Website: lowes
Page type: review-order
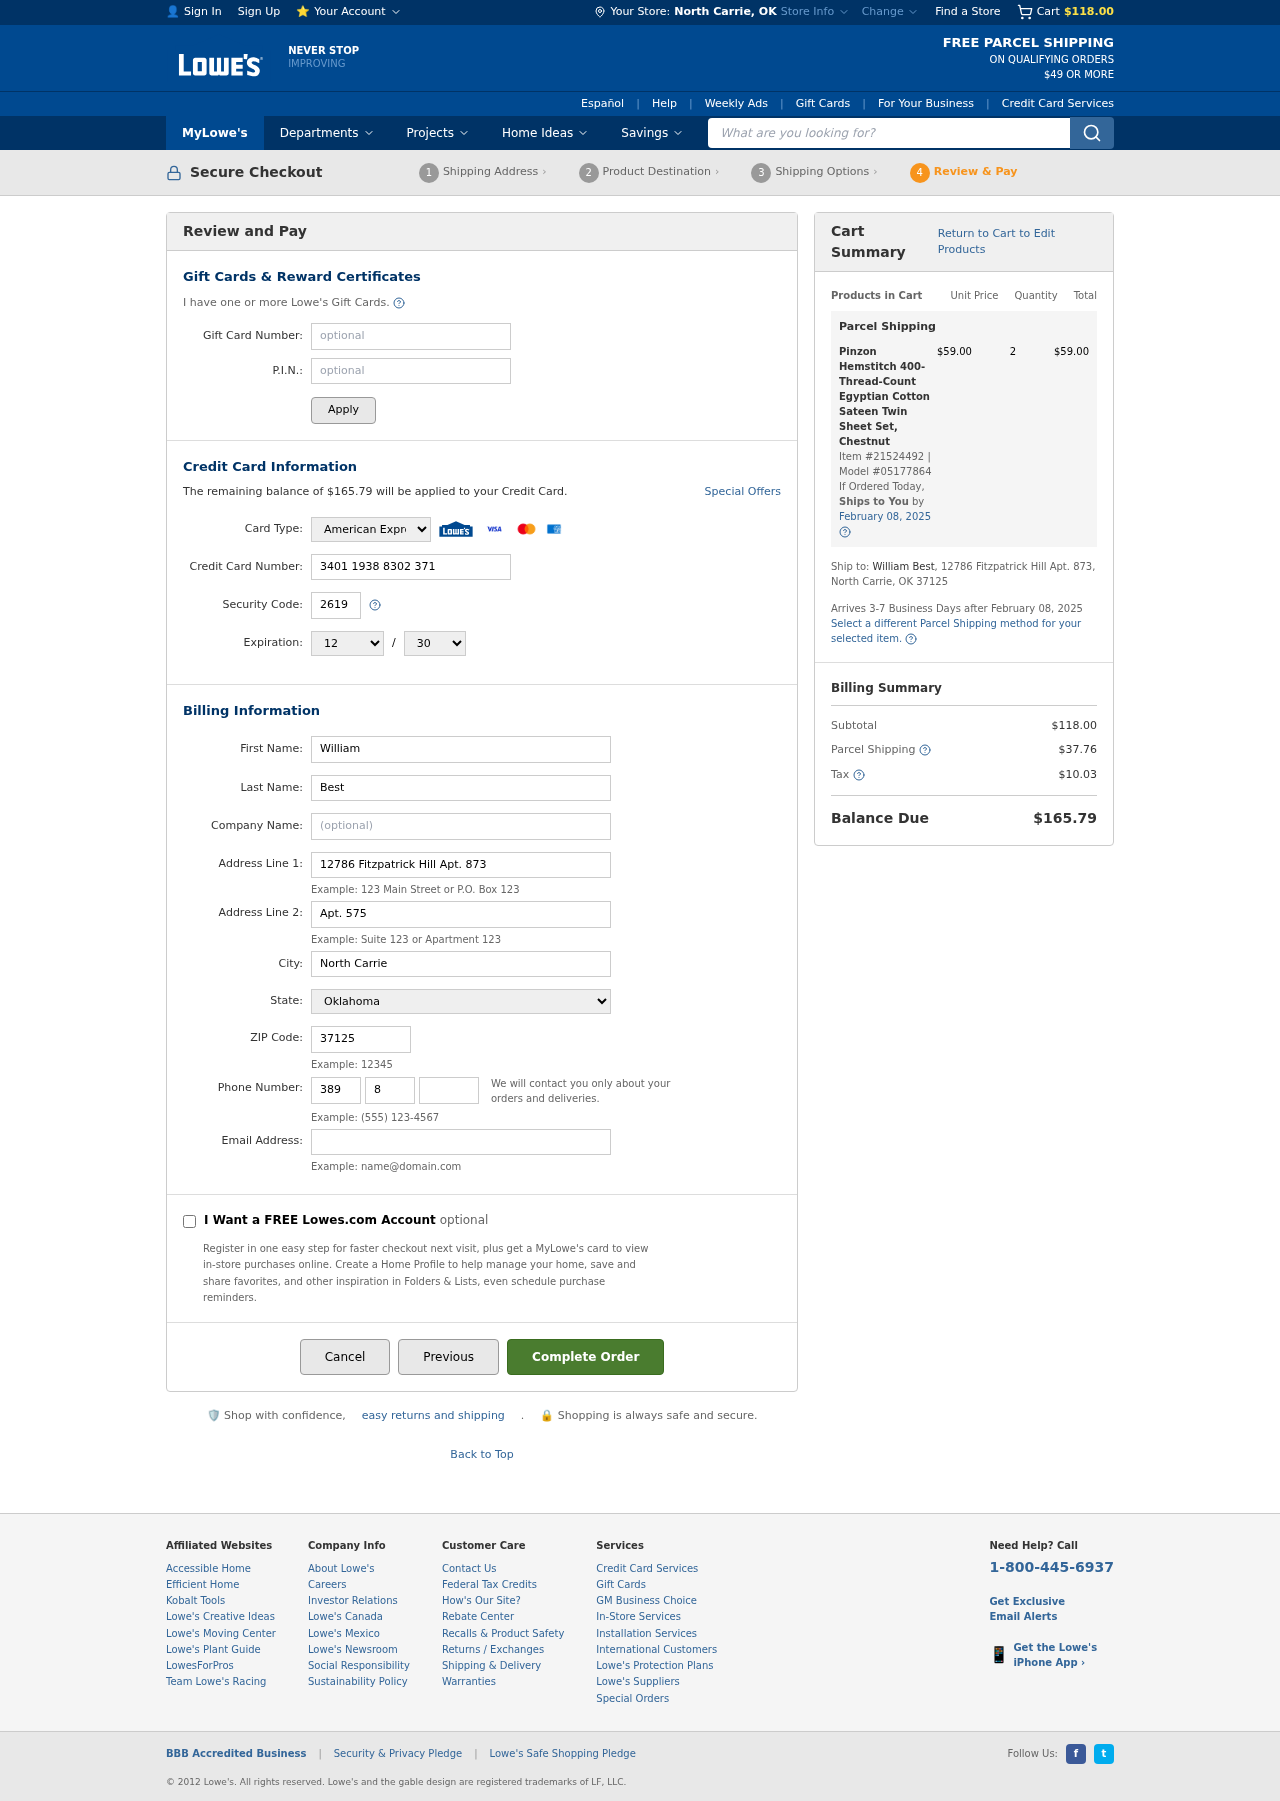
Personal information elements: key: PII_CARD_CVV
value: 2619
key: PII_CARD_EXPIRY_MONTH
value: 12
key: PII_CARD_EXPIRY_YEAR
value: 30
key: PII_CARD_NUMBER
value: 3401 1938 8302 371
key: PII_CARD_TYPE
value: American Express
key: PII_CITY
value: North Carrie
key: PII_CITY_STATE
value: North Carrie, OK
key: PII_EMAIL
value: william_best@hotmail.com
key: PII_FIRSTNAME
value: William
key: PII_LASTNAME
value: Best
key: PII_PHONE_AREA
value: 389
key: PII_PHONE_PREFIX
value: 810
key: PII_PHONE_SUFFIX
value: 0768
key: PII_POSTCODE
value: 37125
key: PII_STATE
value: Oklahoma
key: PII_STREET
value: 12786 Fitzpatrick Hill Apt. 873
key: PII_STREET2
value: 12786 Fitzpatrick Hill Apt. 873
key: PII_STREET2
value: Apt. 575
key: PII_FULLNAME2
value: William Best
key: PII_CITY_STATE_ZIP2
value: North Carrie, OK 37125
Product elements: key: PRODUCT1_NAME
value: Pinzon Hemstitch 400-Thread-Count Egyptian Cotton Sateen Twin Sheet Set, Chestnut
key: PRODUCT1_PRICE
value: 59
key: PRODUCT1_QUANTITY
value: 2
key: PRODUCT1_ITEM_NUMBER
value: Item #21524492
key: PRODUCT1_MODEL_NUMBER
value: Model #05177864
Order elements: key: ORDER_SUBTOTAL
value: $118.00
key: ORDER_BALANCE_DUE
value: $165.79
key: ORDER_SHIPPING_DATE
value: February 08, 2025
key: ORDER_ITEM_TOTAL
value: $59.00
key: ORDER_SHIPPING_DATE2
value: February 08, 2025
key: ORDER_SHIPPING_COST
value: $37.76
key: ORDER_TAX
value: $10.03
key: ORDER_TOTAL
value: $165.79
Search elements: key: HEADER_SEARCH
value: What are you looking for?